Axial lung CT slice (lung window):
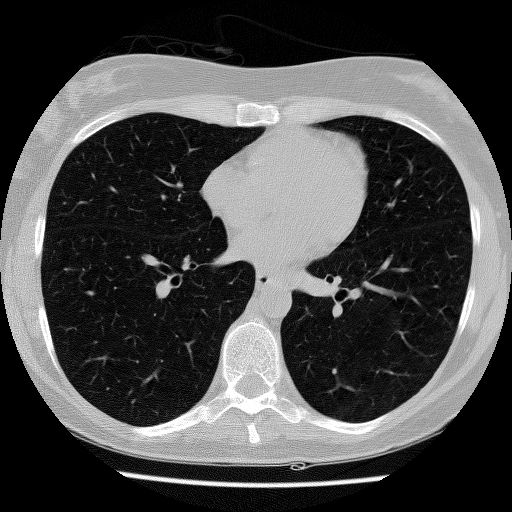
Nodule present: no